Question: When I have a TToolbar and I put non-toolbutton controls on it, there is a superfluous vertical bar through the control. How can I get rid of the bar?
In the image below, the toolbar contains only two toolbuttons and a TLabel and no separators. Notice the vertical bar through the letter V.

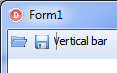
Answer: If I recall correctly, this is due to the handle of transparency of other non TToolButton controls that are placed in the TToolBar and, for this reason, if you set "Transparent" property of your TLabel to false, the vertical bar will disappear.